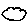
Label: cloud